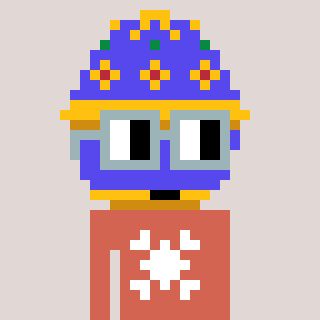
a pixel art character with square dark gray glasses, a faberge-shaped head and a peachy-colored body on a warm background